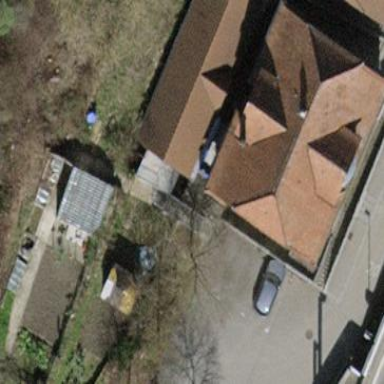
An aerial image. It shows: Shed building.